Question: I have custom field module for prestashop.
And i want to add language translation fields like on the picture

How we can do that?
here is the code
'''
<?php
if (!defined('_PS_VERSION_'))
exit;
class customfield extends Module
{
private $_hooks = array(
'displayBackOfficeHeader',
'extrainformation',
'actionPaymentConfirmation',
'displayHeader'
);
public function __construct()
{
$this->name = 'customfield';
$this->tab = 'front_office_features';
$this->version = '1.0';
$this->author = 'PrestashopStore.net';
$this->need_instance = 0;
parent::__construct();
$this->displayName = $this->l('Custom fields');
$this->description = $this->l('Allow customer to add custom comment to their order');
$this->confirmUninstall = $this->l('Are you sure you want to uninstall module?');
}
public function install()
{
$langs = Language::getLanguages();
$id_lang = (int)Configuration::get('PS_LANG_DEFAULT');
$parent_id = Tab::getIdFromClassName("AdminTools");
$tab = new Tab();
$tab->class_name = "AdminCustomfield";
$tab->module = $this->name;
$tab->id_parent = $parent_id;
foreach($langs as $l){
$tab->name[$l['id_lang']] = $this->l('Custom field');
}
$tab->save();
if (!parent::install() || !$this->initDb())
return false;
foreach ($this->_hooks as $hook) {
if(!$this->registerHook($hook)) return false;
}
return true;
}
public function initDb(){
return true;
}
public function uninstall()
{
$tab_id = Tab::getIdFromClassName("AdminCustomfield");
if($tab_id){
$tab = new Tab($tab_id);
$tab->delete();
}
if (!parent::uninstall()) return false;
return true;
}
public function hookDisplayHeader($params)
{
$this->context->controller->addJS($this->_path.'ajax.js');
}
public function getContent()
{
if(Tools::isSubmit('save_customfield')){
$label = addslashes(Tools::getValue('add_label'));
$content = addslashes(Tools::getValue('add_content'));
$label2 = Tools::getValue('add_label2');
$sql="select *from "._DB_PREFIX_."custom_field";
$resul =Db::getInstance()->executeS($sql);
if(!$resul){
$sql="insert into "._DB_PREFIX_."custom_field(id,label,conten,label2) values('','$label','$content','$label2')";
$resul=Db::getInstance()->execute($sql);
}
else{
$sql="update "._DB_PREFIX_."custom_field set label='$label',conten ='$content',label2='$label2'";
$resul =Db::getInstance()->execute($sql);
}
}
$sql="select *from "._DB_PREFIX_."custom_field";
$custom =Db::getInstance()->getRow($sql);
$this->context->smarty->assign('custom',$custom);
$this->context->smarty->assign('content',$content);
return $this->display(__FILE__,'customfield.tpl');
}
public function hookDisplayBackOfficeHeader()
{
Tools::addCSS((__PS_BASE_URI__).'modules/'.$this->name.'/css/customfield.css', 'all');
}
public function hookExtrainformation(){
$sql="select *from "._DB_PREFIX_."custom_field";
$id_customer = $this->context->customer->id;
$id_cart = $this->context->cart->id;
$customfield =Db::getInstance()->getRow($sql);
$sql ="select content from "._DB_PREFIX_."custom_content where id_cart =$id_cart";
$content=Db::getInstance()->getRow($sql);
$this->context->smarty->assign('content',$content);
$this->context->smarty->assign('customfield',$customfield);
return $this->display(__FILE__,'extrainformation.tpl');
}
}
'''
you can find the codes here also <URL> all module
<URL>
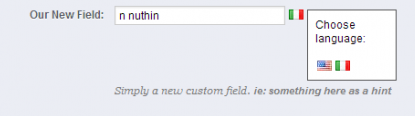
Answer: The flags that appear are the languages that you have enabled in your Front Office under Localization>Localization. The translations tool is in the Back-Office>Localization>Translations . When you click on the flag, it will take you to the page where all translations are. From there you can manually change the translation depending on the flag/language that you clicked.